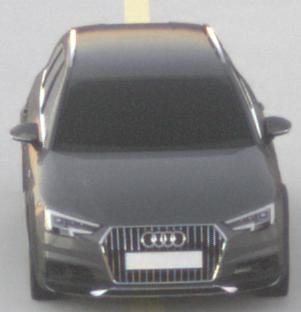
Make: Audi
Model: A4 Allroad 45 TFSI
Detailed model: A4 (B9) allroad
Model produced from: 2019/02
Model produced until: 2019/05
Doors: 5
Color: gray
Road condition: dry road
Daytime: sunrise or sunset
Contrast: low contrast